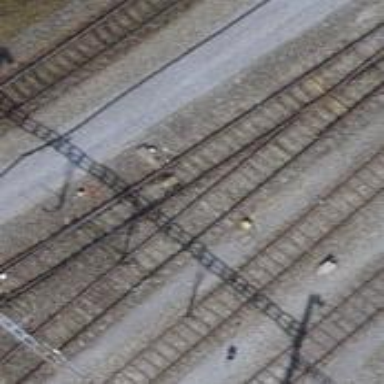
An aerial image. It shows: Railway yard with one track. The railway is electrified with contact line.